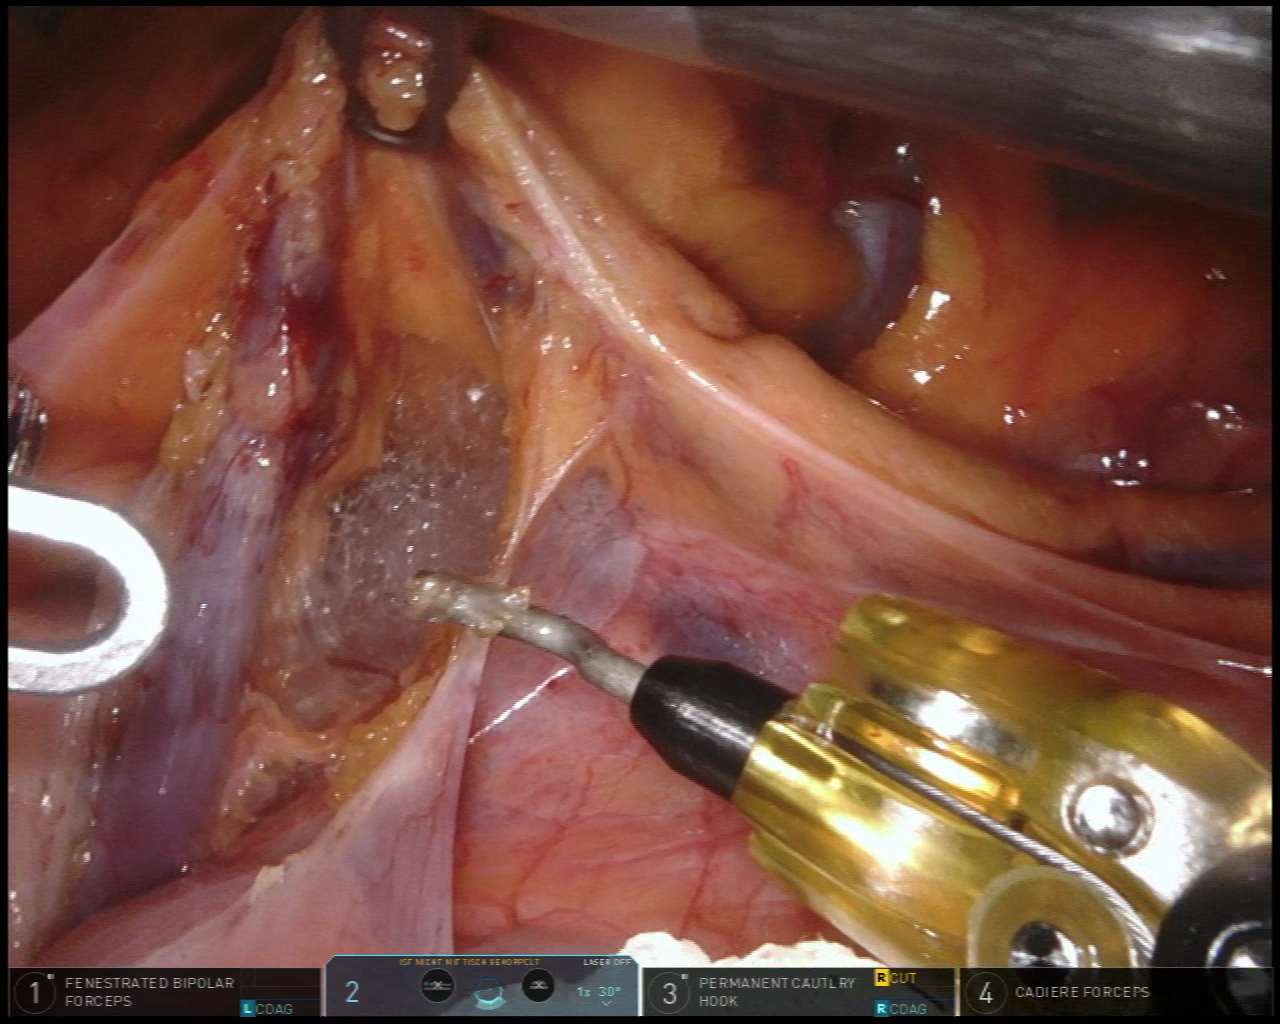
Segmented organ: intestinal_veins
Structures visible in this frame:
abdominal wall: no
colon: yes
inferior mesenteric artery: no
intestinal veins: yes
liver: no
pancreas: no
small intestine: yes
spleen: no
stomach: no
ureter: no
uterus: no
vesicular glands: no